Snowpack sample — Snodgrass Mountain, Crested Butte, Colorado (2/4/25, 12:06 PM MST)
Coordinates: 38.923, -106.968
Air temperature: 35 °F
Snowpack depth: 80 cm
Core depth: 80 cm
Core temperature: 32 °F
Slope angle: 14°, slope face: 78°
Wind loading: low
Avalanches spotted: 0
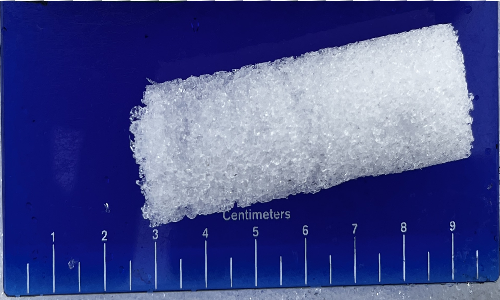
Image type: core
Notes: No avalanches nearby, unusually warm weather for the last month reported by residents, Collected 25 yards from treeline